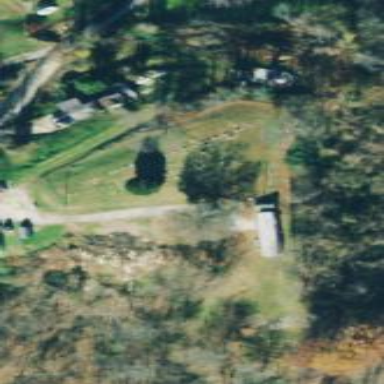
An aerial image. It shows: Cemetery.